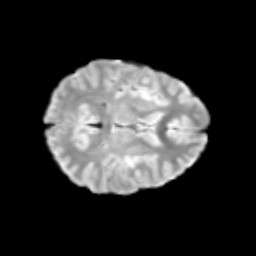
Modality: T2w
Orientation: axial
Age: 10
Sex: female
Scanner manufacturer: siemens
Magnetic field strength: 3 T
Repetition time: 3.8 s
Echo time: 0.07 s